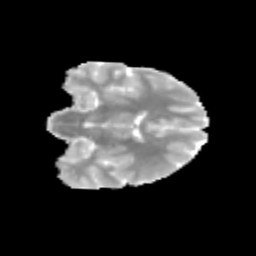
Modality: MD
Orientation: coronal
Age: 12
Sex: female
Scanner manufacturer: siemens
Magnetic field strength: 3 T
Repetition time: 3.8 s
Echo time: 0.07 s